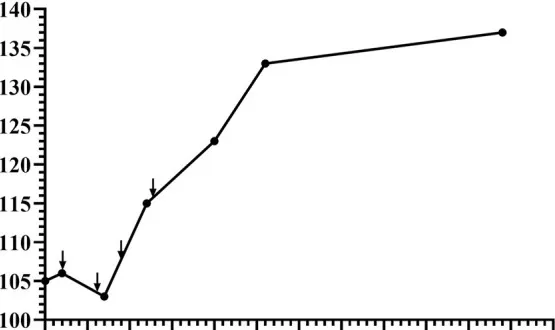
Sodium level dynamics in neonatal seizures induced by community-acquired acute severe hyponatremia. Black arrows mark the moments of 3% hypertonic saline supplementation, administered at 2, 6, 9, and 13 h post-admission.
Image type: pathology (immunostaining)